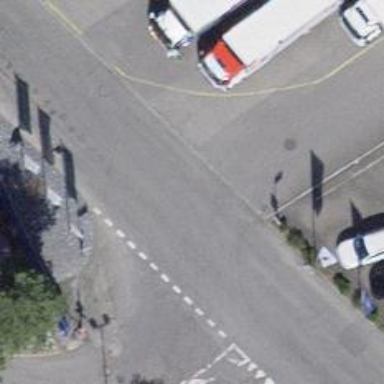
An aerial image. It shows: Public transport stop position.